【题型】解答题　【知识点】解析几何　【难度】medium
已知抛物线 $C: y^2 = 4x$，点 $F$ 是抛物线 $C$ 的焦点．

(1)求点 $F$ 的坐标及点 $F$ 到准线 $l$ 的距离；

(2)过点 $F$ 作相互垂直的两条直线 $l_1, l_2$，$l_1$ 交抛物线 $C$ 于点 $P_1, P_2$，$l_2$ 交抛物线 $C$ 于点 $Q_1, Q_2$，求证：$\dfrac{1}{|P_1P_2|} + \dfrac{1}{|Q_1Q_2|}$ 为定值，并求出该定值；

(3)过点 $F$ 且斜率为 $\sqrt{3}$ 的直线交抛物线 $C$ 于 $A, B$ 两点，设点 $P$ 不在直线 $AB$ 上且 $PF$ 为 $\triangle PAB$ 的内角平分线，求 $\triangle PAB$ 面积的最大值．
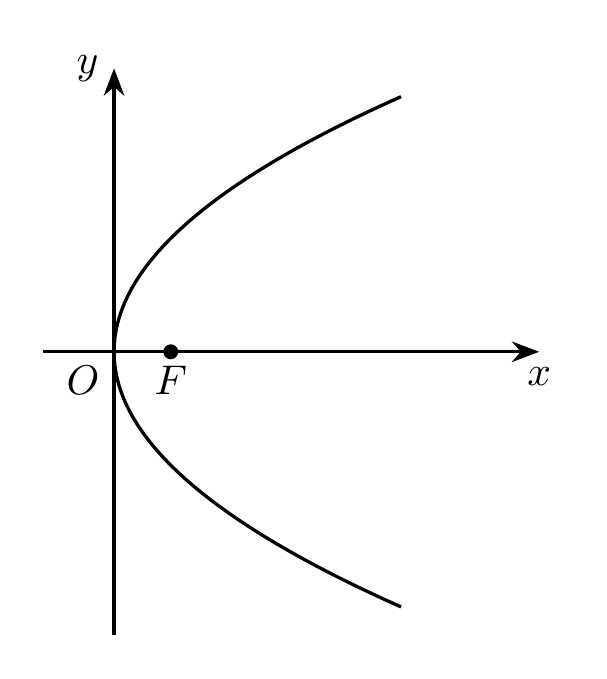
【解答】
【答案】(1)坐标为 $(1, 0)$，距离为 2

(2)证明见解析，$\dfrac{1}{4}$

(3) $\dfrac{16}{3}$

【分析】(1) 由抛物线的标准方程的定义即可得到焦点 $F$ 坐标和点 $F$ 到准线 $l$ 的距离；

(2) 设 $l_1$ 的方程为 $y = k(x-1)$，$l_1$ 与 $C$ 相交于 $P_1(x_1, y_1), P_2(x_2, y_2)$，联立直线与抛物线方程，可得 $x_1+x_2$，又 $|P_1P_2| = x_1+x_2+2$，得到 $|P_1P_2|$ 关于 $k$ 的等式，同理可得 $|Q_1Q_2|$，取倒数相加可求得其为定值；

(3) 由已知可得直线 $AB$ 的方程，与抛物线方程联立即可得 $A, B$ 点坐标，则可求得 $|AB|$，再利用角平分线的性质得 $\dfrac{|PA|}{|PB|} = \dfrac{|AF|}{|BF|}$，由此可求得点 $P$ 的轨迹为一个挖去了两个点的圆，且圆心在直线 $AB$ 上，进而得到 $\triangle PAB$ 面积的最大值．

【详解】(1) 由已知可得 $2p = 4$，即 $p = 2$，

所以点 $F$ 的坐标为 $(1, 0)$，点 $F$ 到准线 $l$ 的距离为 2；

(2) 由已知可知直线 $l_1, l_2$ 的斜率均存在且不等于 0 并过点 $F(1, 0)$，

设 $l_1$ 的方程为 $y = k(x-1) (k \neq 0)$，则 $l_2$ 的斜率为 $-\dfrac{1}{k}$，设 $l_1$ 与 $C$ 相交于 $P_1(x_1, y_1), P_2(x_2, y_2)$，

由 $\begin{cases} y^2 = 4x \\ y = k(x-1) \end{cases}$ 得 $k^2x^2 - (2k^2+4)x + k^2 = 0$，则 $x_1+x_2 = \dfrac{2k^2+4}{k^2}$，$x_1x_2 = 1$，

$|P_1P_2| = x_1+x_2+2 = \dfrac{2k^2+4}{k^2} + 2 = \dfrac{4k^2+4}{k^2}$，同理可得 $|Q_1Q_2| = \dfrac{4(-\dfrac{1}{k})^2+4}{(-\dfrac{1}{k})^2} = 4k^2+4$，

所以 $\dfrac{1}{|P_1P_2|} + \dfrac{1}{|Q_1Q_2|} = \dfrac{k^2}{4k^2+4} + \dfrac{1}{4k^2+4} = \dfrac{1}{4}$；

(3) 由已知可得直线 $AB$ 的方程为 $y = \sqrt{3}(x-1)$，

由 $\begin{cases} y = \sqrt{3}(x-1) \\ y^2 = 4x \end{cases}$，解得 $\begin{cases} x_1 = \dfrac{1}{3} \\ y_1 = -\dfrac{2\sqrt{3}}{3} \end{cases}, \begin{cases} x_1 = 3 \\ y_1 = 2\sqrt{3} \end{cases}$，

不妨令 $B(\dfrac{1}{3}, -\dfrac{2\sqrt{3}}{3}), A(3, 2\sqrt{3})$，

则 $|AB| = 3 - \dfrac{1}{3} + 1 + 3 + 1 = \dfrac{16}{3}$，$\dfrac{|AF|}{|BF|} = \dfrac{3+1}{\dfrac{1}{3}+1} = 3$，

在 $\triangle PAF$ 中，$\dfrac{|PA|}{\sin\angle PFA} = \dfrac{|AF|}{\sin\angle APF}$，

在 $\triangle PBF$ 中，$\dfrac{|PB|}{\sin\angle PFB} = \dfrac{|BF|}{\sin\angle BPF}$，

由 $\angle PFA + \angle PFB = \pi$ 及 $\angle APF = \angle BPF$ 得 $\dfrac{|PA|}{|PB|} = \dfrac{|AF|}{|BF|} = 3$

设点 $P(x, y)$，于是 $\sqrt{(x-3)^2 + (y-2\sqrt{3})^2} = 3\sqrt{(x-\dfrac{1}{3})^2 + (y+\dfrac{2\sqrt{3}}{3})^2}$，

整理得 $x^2 + (y+\sqrt{3})^2 = 4$，

所以点 $P$ 在以点 $(0, -\sqrt{3})$ 为圆心，2 为半径的圆上（除去了与直线 $AB$ 的两个交点），

因为圆心 $(0, -\sqrt{3})$ 在直线 $AB$ 上，则点 $P$ 到直线 $AB$ 距离的最大值为 2，

所以 $\triangle PAB$ 面积的最大值为 $\dfrac{1}{2} \times 2 \times \dfrac{16}{3} = \dfrac{16}{3}$．

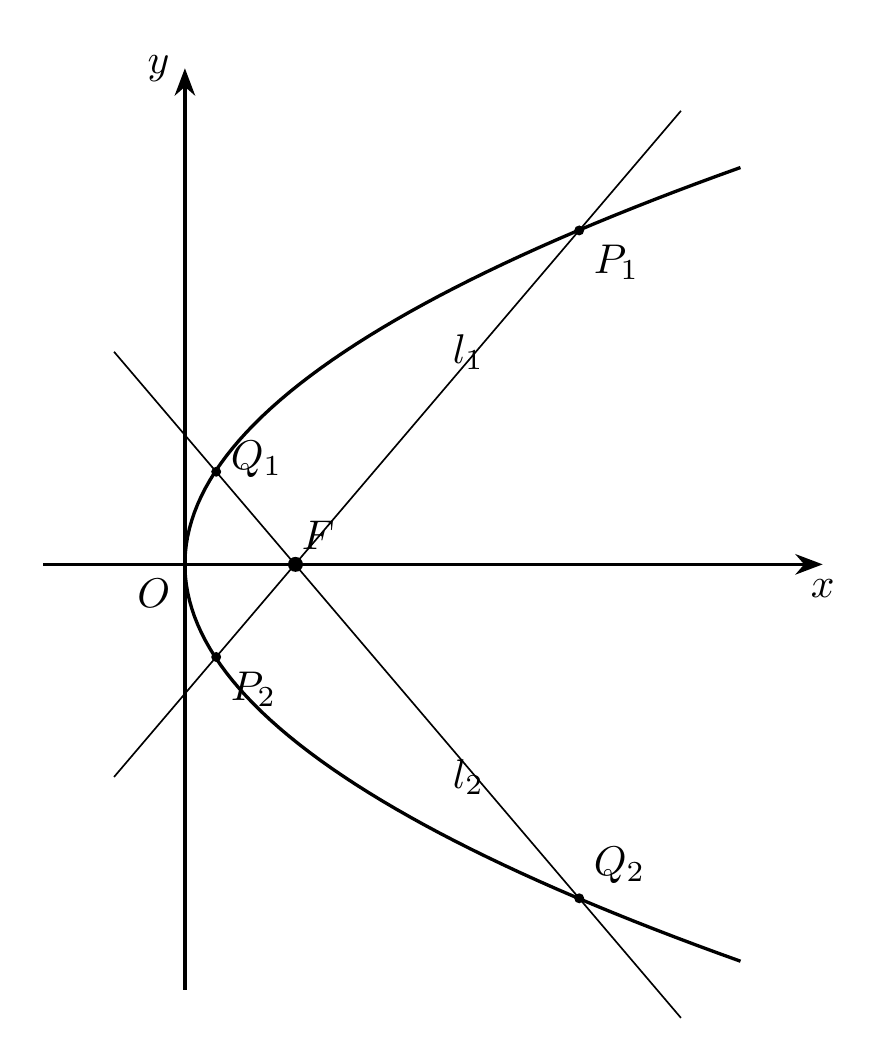
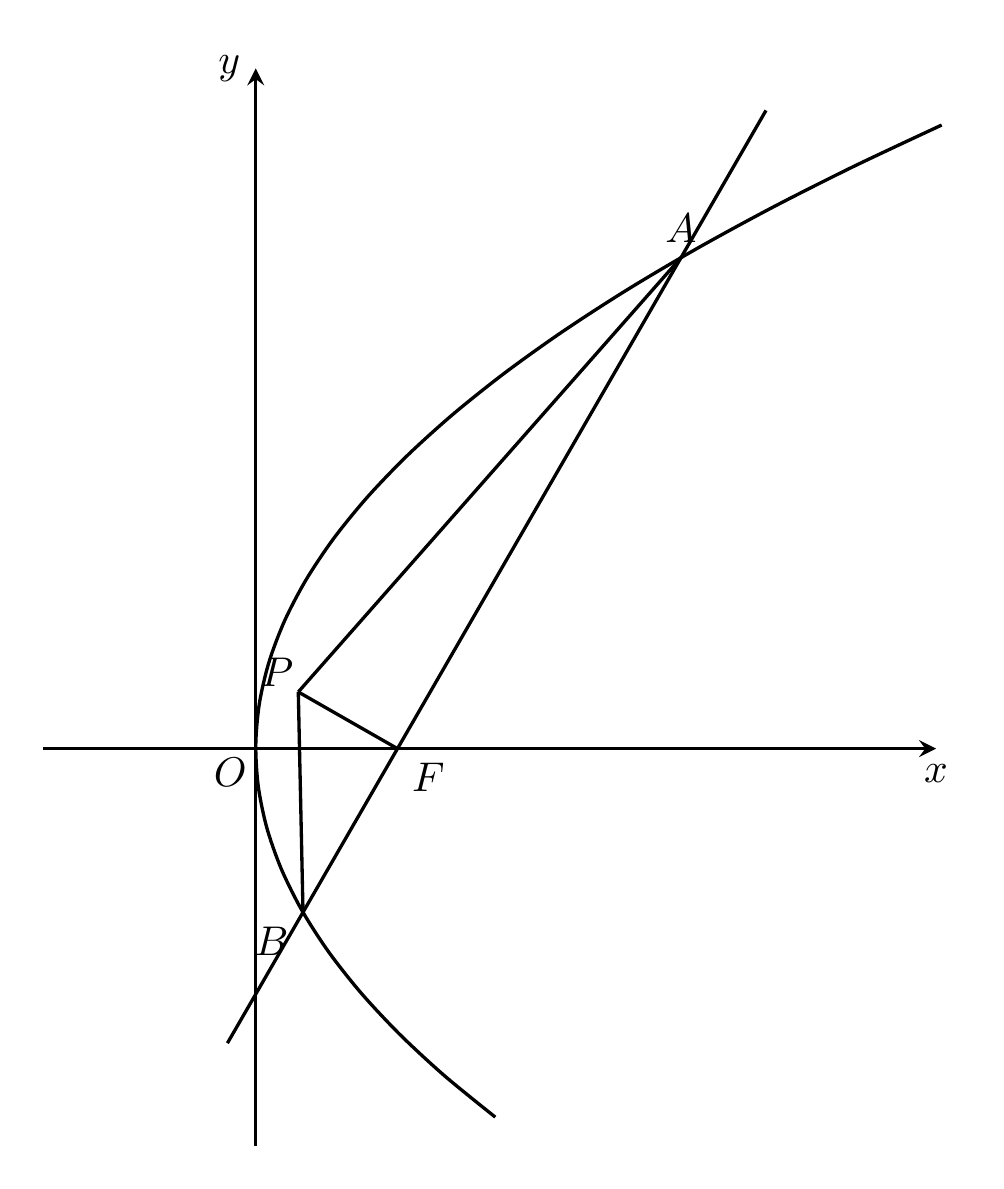